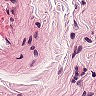
Metastatic tissue present: no